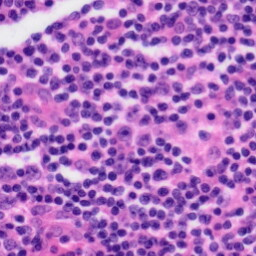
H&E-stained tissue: Tonsil